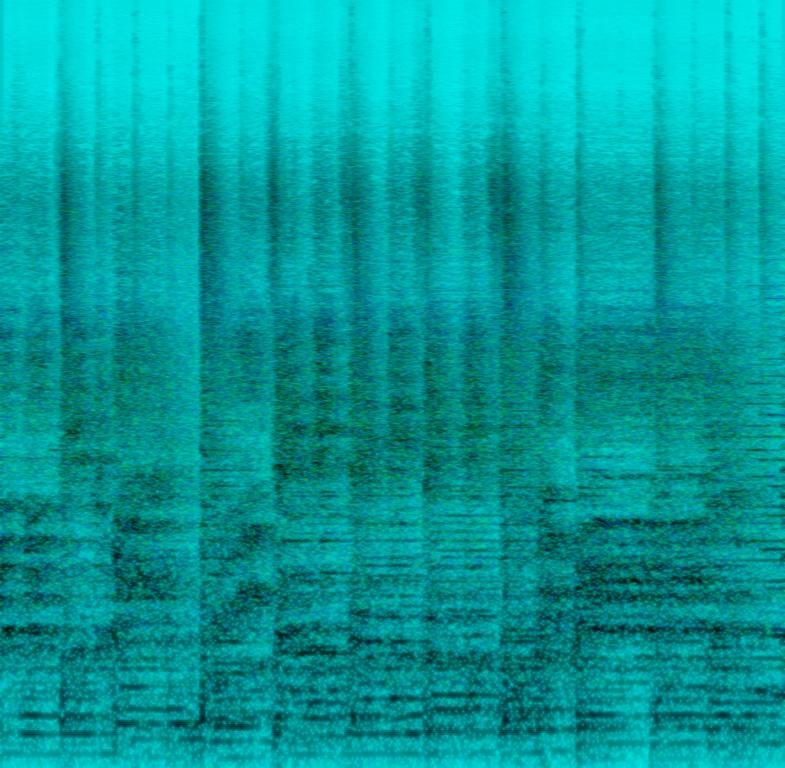
The low quality recording features a choir singing over punchy kick and snare hits, shimmering hi hats, groovy piano and groovy bass. In the first half, there are harmonizing female vocals singing, after which the male harmonizing vocals start singing. It sounds soulful, passionate and emotional. The recording is a bit noisy.